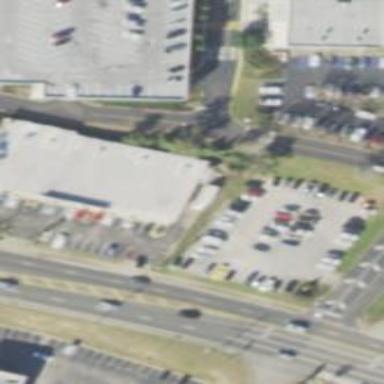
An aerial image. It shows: Building with furniture shop.